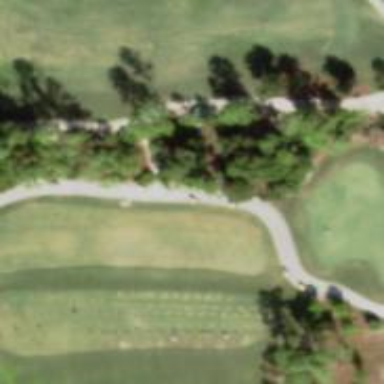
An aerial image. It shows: Path used for both walking and golf.